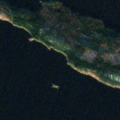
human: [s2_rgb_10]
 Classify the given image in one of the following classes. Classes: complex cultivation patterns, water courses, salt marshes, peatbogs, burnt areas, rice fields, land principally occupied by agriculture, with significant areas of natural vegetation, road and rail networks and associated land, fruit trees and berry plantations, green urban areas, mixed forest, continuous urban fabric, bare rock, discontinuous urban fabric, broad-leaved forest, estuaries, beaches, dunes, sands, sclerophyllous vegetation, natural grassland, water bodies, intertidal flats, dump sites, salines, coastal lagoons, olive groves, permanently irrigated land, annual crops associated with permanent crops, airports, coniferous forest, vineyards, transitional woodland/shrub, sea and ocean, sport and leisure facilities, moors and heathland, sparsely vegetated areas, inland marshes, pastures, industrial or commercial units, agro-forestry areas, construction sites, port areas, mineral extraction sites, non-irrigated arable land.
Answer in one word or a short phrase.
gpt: coniferous forest, mixed forest, water bodies